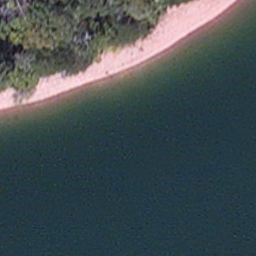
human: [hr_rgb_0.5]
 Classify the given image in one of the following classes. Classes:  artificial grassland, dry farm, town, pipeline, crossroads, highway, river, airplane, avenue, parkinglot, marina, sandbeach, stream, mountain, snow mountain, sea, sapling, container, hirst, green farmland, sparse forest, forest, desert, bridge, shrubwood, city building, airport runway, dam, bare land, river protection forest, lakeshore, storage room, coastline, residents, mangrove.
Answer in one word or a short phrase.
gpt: lakeshore